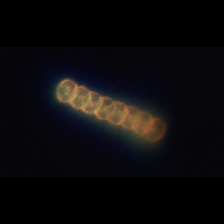
Taxon: Stephanopyxis
Group: Diatoms